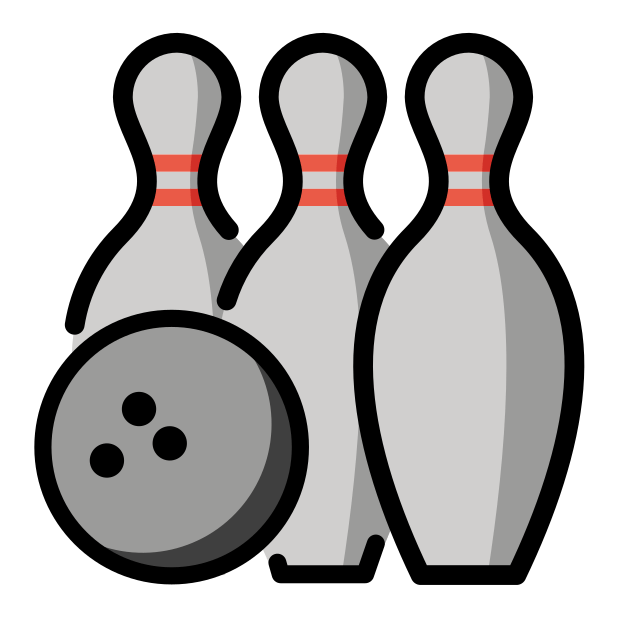
bowling